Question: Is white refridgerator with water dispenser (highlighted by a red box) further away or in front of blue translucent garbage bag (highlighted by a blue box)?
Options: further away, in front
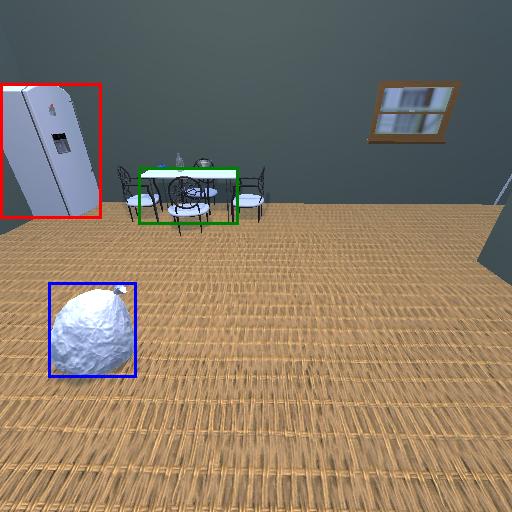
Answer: further away